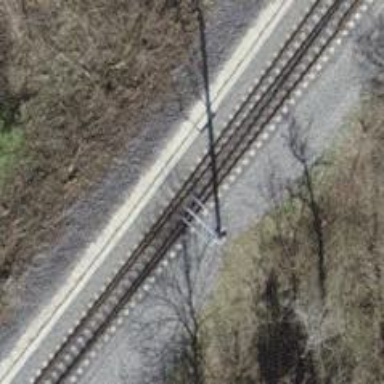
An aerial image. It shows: Railway switch.